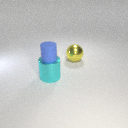
large cyan metal cylinder to the left of large yellow metal sphere